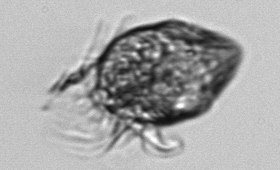
Label: Strombidium_morphotype1